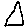
Label: triangle